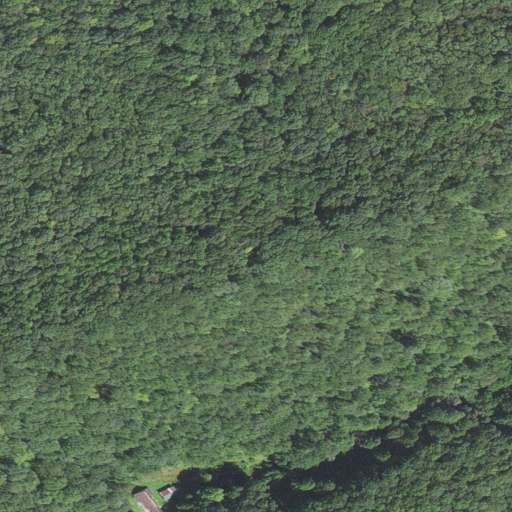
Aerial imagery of ridge(s) in West Virginia named River Ridge containing deciduous forest, open development, and low intensity development